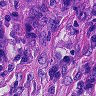
Metastatic tissue present: yes